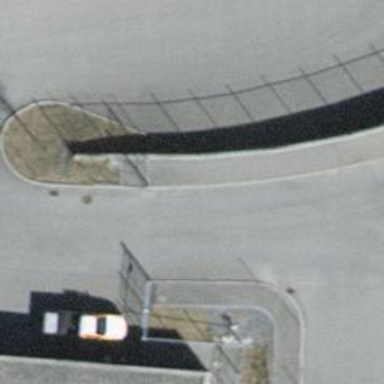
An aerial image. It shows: Gate.